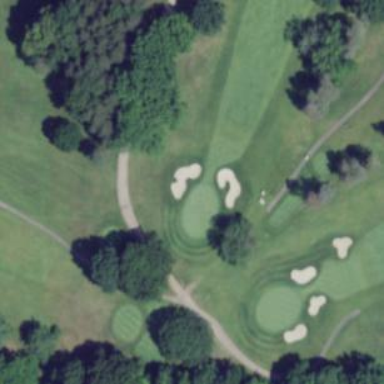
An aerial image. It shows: Path for both roads and golfers.